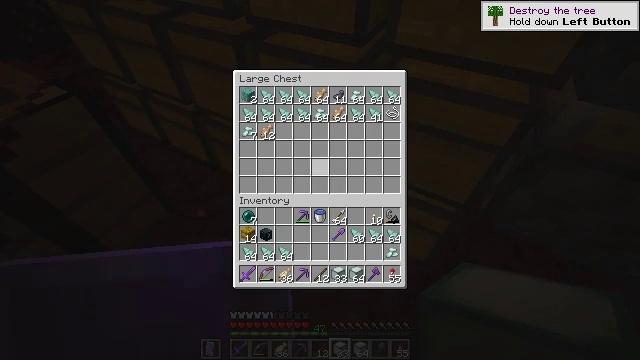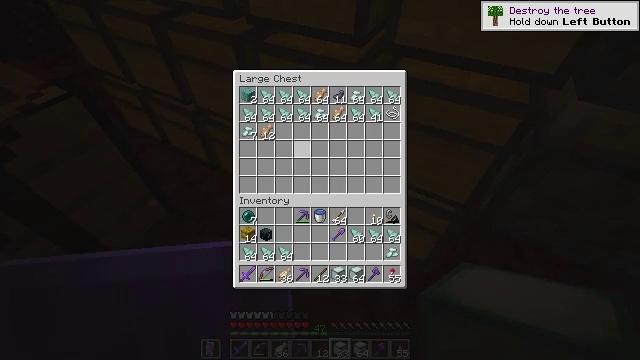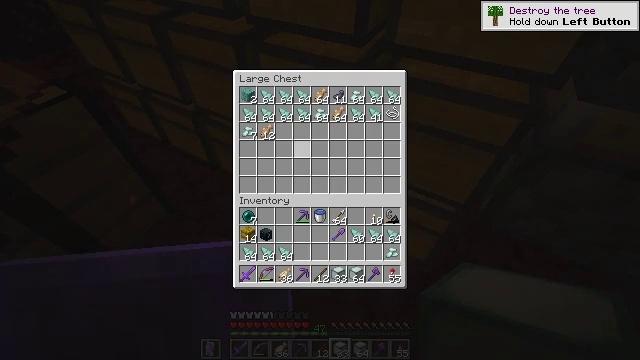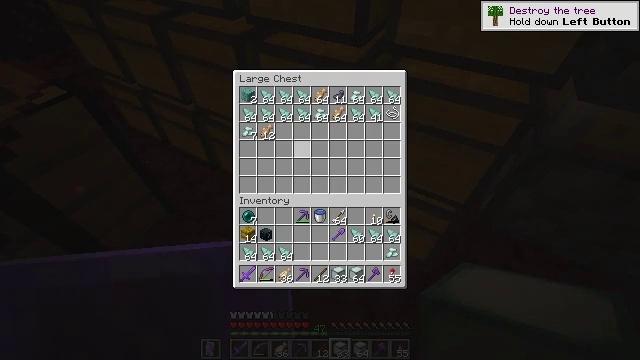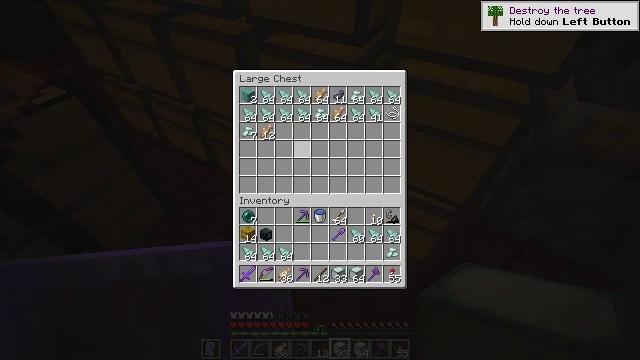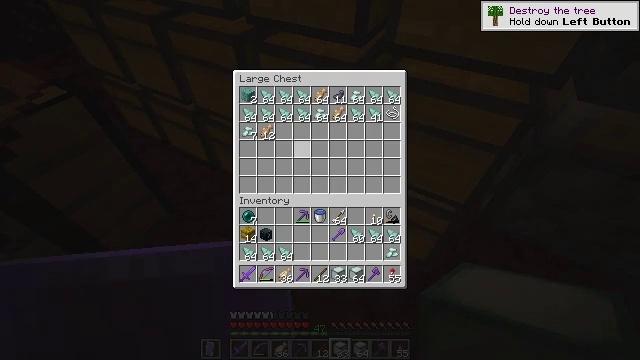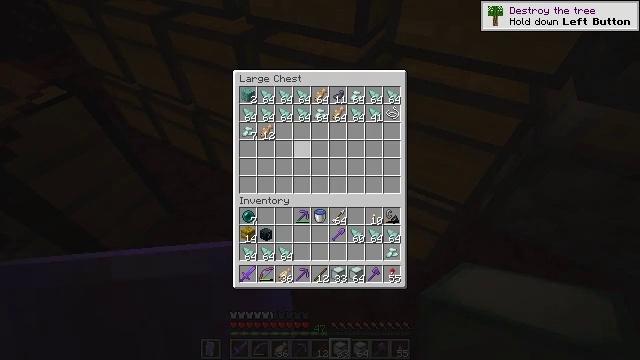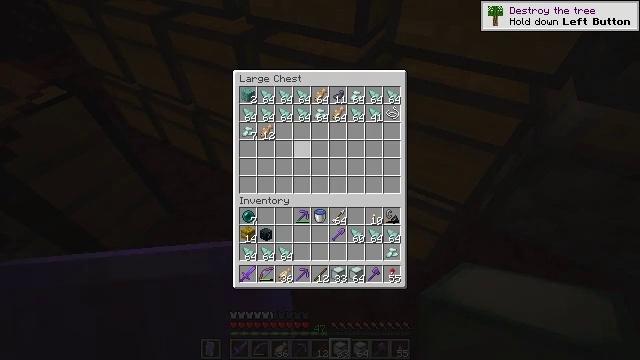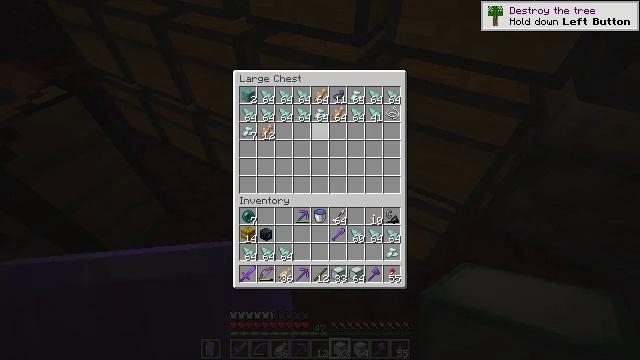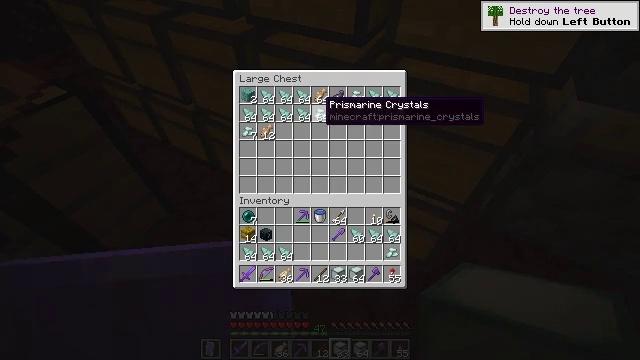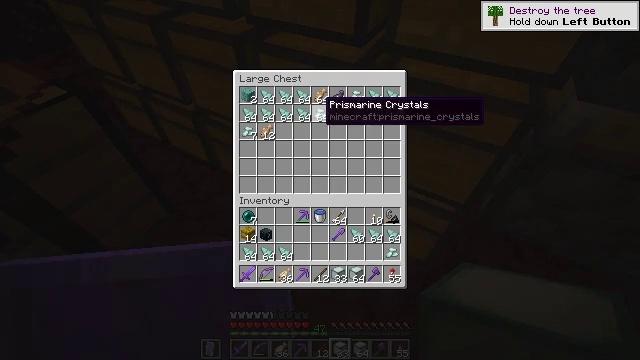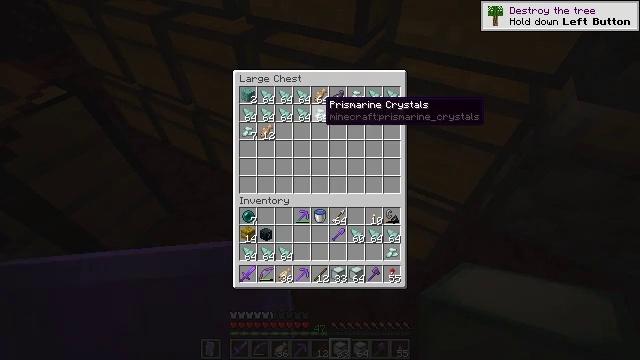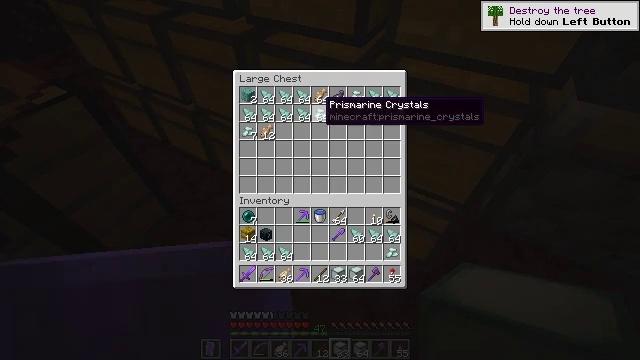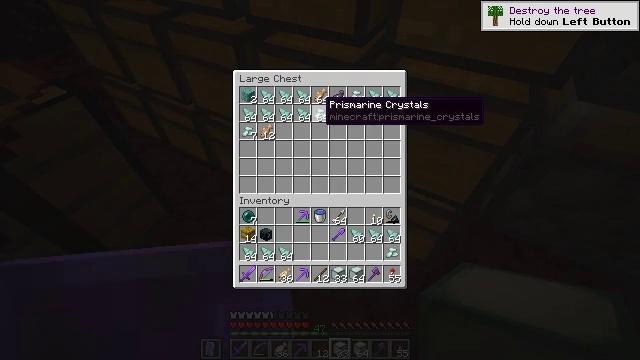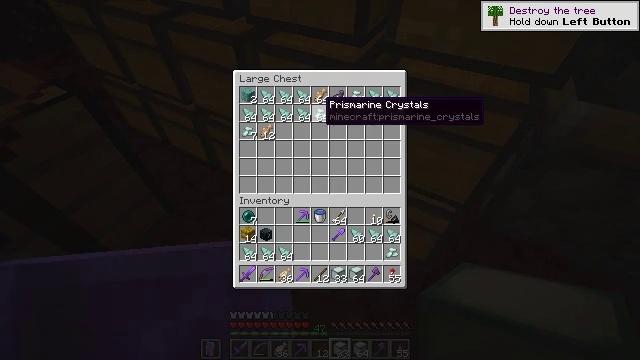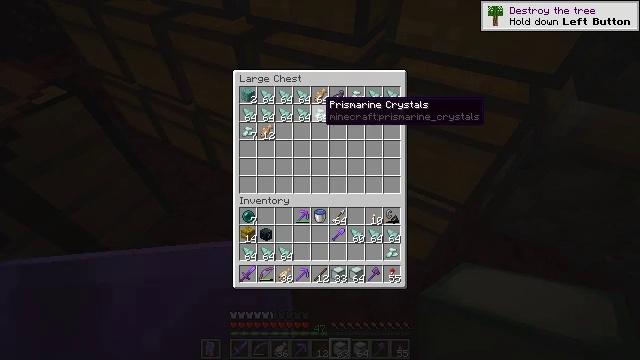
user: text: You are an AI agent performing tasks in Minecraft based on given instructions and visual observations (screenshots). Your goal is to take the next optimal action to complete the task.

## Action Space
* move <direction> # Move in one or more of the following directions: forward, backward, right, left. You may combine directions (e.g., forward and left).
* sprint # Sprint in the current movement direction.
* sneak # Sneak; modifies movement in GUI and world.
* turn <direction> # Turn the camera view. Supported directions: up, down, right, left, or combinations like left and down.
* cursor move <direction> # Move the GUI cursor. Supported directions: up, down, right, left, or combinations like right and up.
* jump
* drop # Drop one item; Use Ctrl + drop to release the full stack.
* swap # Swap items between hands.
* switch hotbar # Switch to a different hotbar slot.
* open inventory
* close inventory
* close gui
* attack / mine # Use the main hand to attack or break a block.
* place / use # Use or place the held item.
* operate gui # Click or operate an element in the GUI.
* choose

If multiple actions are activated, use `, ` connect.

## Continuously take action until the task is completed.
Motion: motion action
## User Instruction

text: Crafting a sea lantern requires the right materials.
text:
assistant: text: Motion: turn left and up
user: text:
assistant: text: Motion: no_op
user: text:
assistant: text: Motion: no_op
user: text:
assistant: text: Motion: no_op
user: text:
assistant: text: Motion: no_op
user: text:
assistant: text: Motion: no_op
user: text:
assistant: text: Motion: no_op
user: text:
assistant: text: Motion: turn right and up
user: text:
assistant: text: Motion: turn up
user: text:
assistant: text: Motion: no_op
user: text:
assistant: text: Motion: no_op
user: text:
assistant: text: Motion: no_op
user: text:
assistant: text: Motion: no_op
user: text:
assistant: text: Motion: no_op
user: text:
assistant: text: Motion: no_op
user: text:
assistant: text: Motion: no_op
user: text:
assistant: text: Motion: no_op
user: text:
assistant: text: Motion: no_op
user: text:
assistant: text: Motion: no_op
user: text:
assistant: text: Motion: no_op
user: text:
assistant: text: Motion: no_op
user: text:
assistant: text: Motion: no_op
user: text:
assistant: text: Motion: no_op
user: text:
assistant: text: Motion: no_op
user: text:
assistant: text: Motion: no_op
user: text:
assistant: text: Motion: no_op
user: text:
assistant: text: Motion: turn down
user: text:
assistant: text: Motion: turn down
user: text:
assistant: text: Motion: no_op
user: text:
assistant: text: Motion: no_op